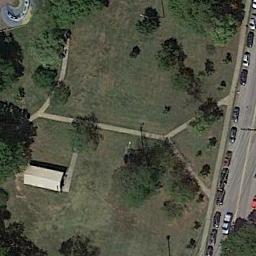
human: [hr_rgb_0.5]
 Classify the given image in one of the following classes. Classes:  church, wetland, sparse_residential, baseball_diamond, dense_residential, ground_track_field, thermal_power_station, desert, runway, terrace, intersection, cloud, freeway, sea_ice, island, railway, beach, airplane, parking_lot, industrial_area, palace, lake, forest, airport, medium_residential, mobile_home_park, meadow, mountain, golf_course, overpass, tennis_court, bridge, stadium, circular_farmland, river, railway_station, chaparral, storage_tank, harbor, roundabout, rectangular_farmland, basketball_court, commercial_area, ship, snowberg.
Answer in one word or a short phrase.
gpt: meadow